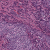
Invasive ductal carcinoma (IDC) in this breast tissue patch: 1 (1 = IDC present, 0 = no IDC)